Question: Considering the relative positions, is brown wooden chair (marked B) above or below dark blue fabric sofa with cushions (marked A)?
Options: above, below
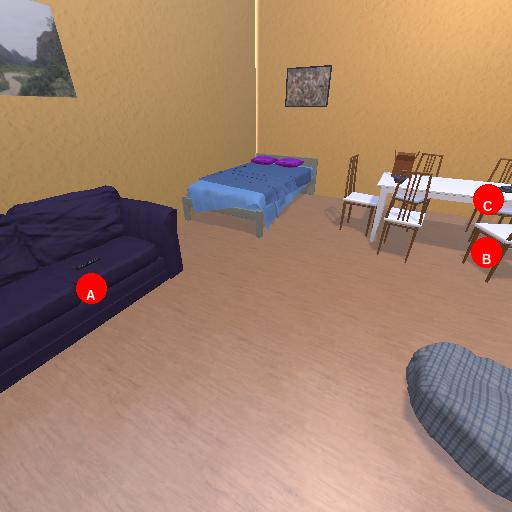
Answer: above